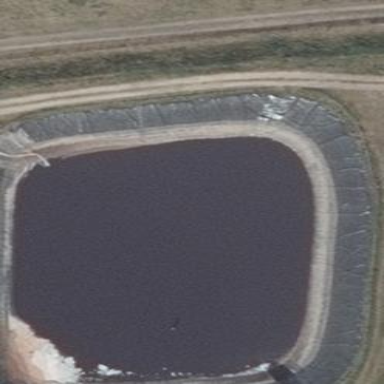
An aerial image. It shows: Reservoir surrounded by water.